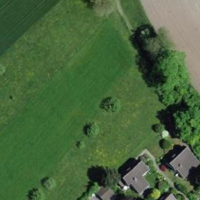
EUNIS habitat code: 52
Species observed at this site:
Milvus milvus
Buteo buteo
Fringilla coelebs